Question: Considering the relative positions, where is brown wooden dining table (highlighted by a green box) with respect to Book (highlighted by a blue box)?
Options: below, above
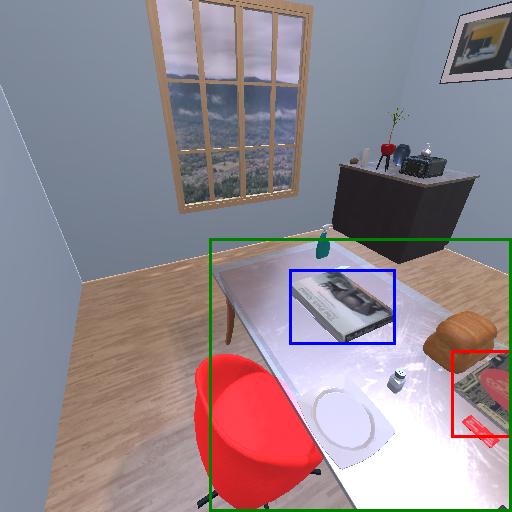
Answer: below